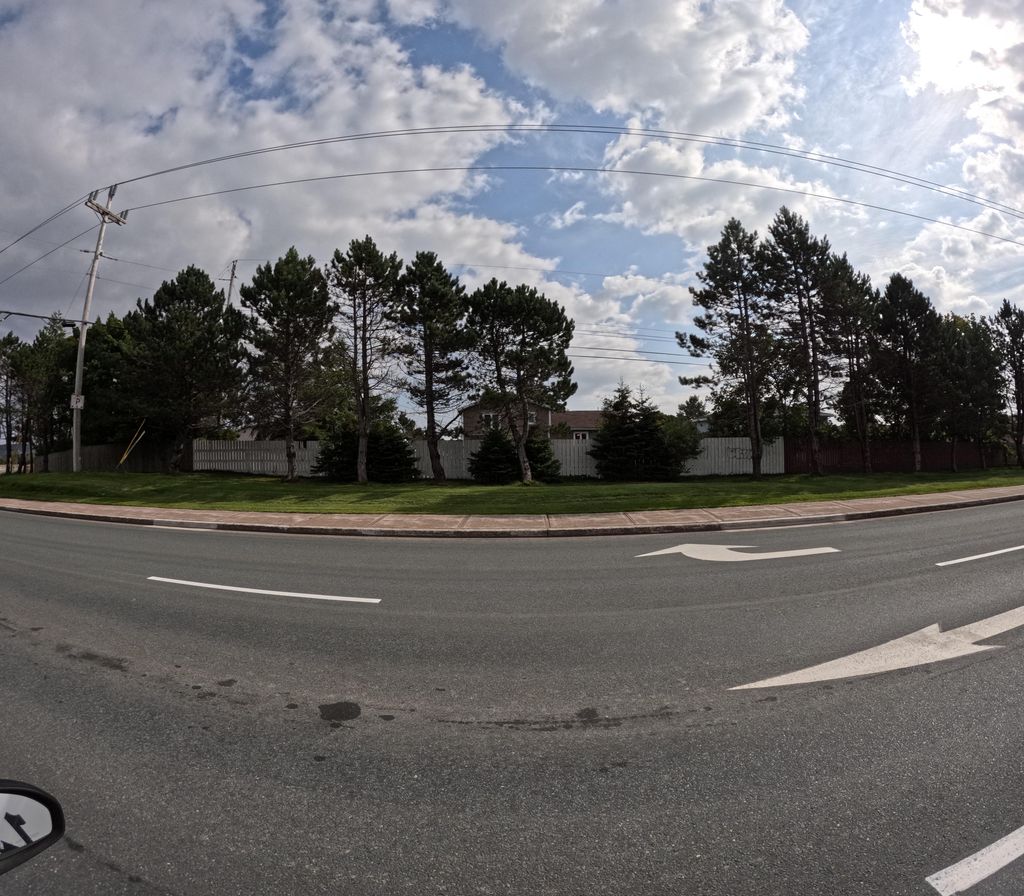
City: st_johns